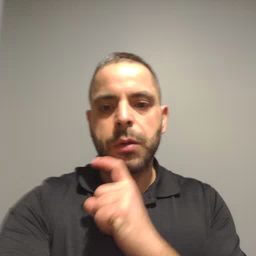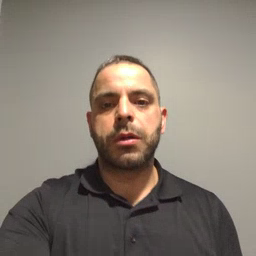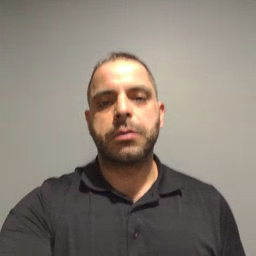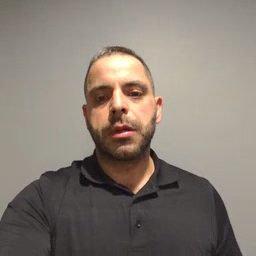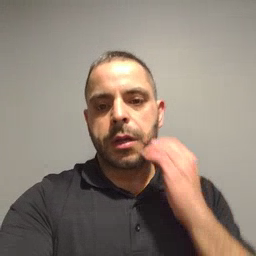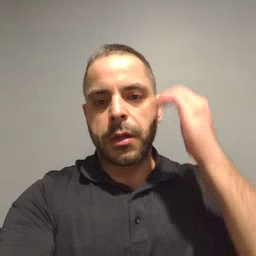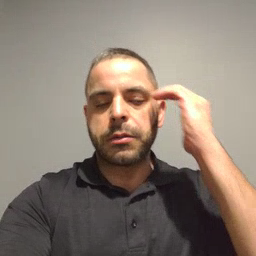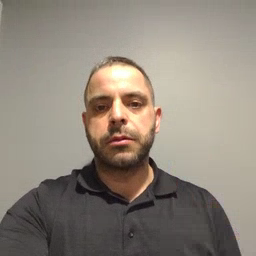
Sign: head